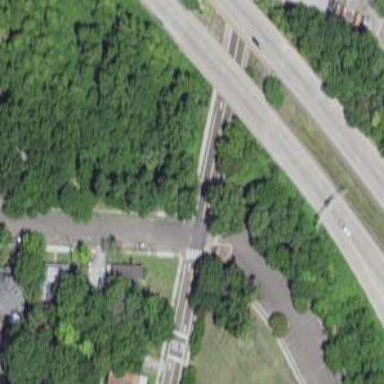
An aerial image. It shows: Asphalt footway with unmarked crossing.